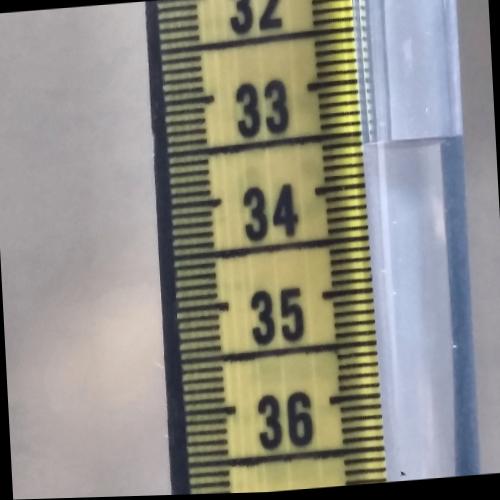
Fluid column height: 33.6 cm